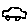
Label: car